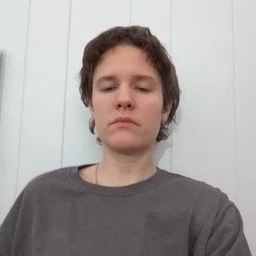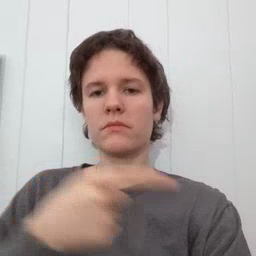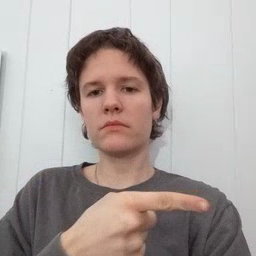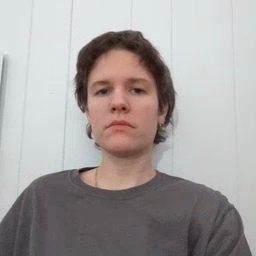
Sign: hesheit